Question: I have included the below source which is my full project at the moment. What I have working so far is a terminal interface where I input a phrase and it then takes the response (from the AIML database), takes each letter and one-by-one plays the .mp3 sound for that letter to make a BASIC translator (R2D2 here). There are a couple of problems. The first is that it works fine for the first time I enter in a phrase (in that it translates the output perfectly), but then encounters an Index error and the terminal closes. (see figure 1) I don't know what is wrong with it, but suspect it may be something faulty with my while loop.
The other issue I have is that I plan to use this with a speech interface, so I say something, it's run through a STT engine which then outputs what I said as a string. I want that string to then be given as the input to PyAIML to then get a response from and translate it as it does in this program. The problem I have is how to make a variable which can then be used as input to PyAIML. Any ideas how I'd do this?
'''
import aiml
import os
import time
def translate():
if char == 'a':
os.system("start a.mp3")
elif char == 'b':
os.system("start b.mp3")
#This continues for all the letters of the alphabet - you get the idea
else:
time.sleep(0.1),
k = aiml.Kernel()
k.learn("std-startup.xml")
k.respond("load aiml b")
while True:
string = k.respond(raw_input("> "))
input = string.lower()
numChar = len(input)
n = 0
m = 0
char = input[n]
while m < numChar:
translate()
time.sleep(0.25),
n = n + 1
char = input[n]
m = m + 1
'''

Note: the response work; it comes up with this error the output has been translated.
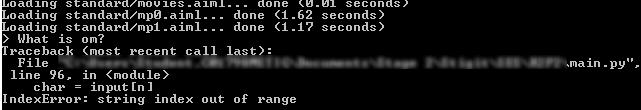
Answer: Your code is stepping through each character individually, when you should just step through the string (and it will return back each character).
Python is a bit different in that traditional pattern is not required.
You can also optimize your code a bit:
'''
import aiml
import os
import time
character_mappings = {'a': 'a.mp3', 'b': 'b.mp3'}
def speak(char):
out = character_mappings.get(char)
if out:
os.system('start {}'.format(out))
else:
time.sleep(0.1)
k = aiml.Kernel()
k.learn("std-startup.xml")
k.respond("load aiml b")
while True:
text = k.respond(raw_input("> ")) # "string" is a built-in
for char in text.lower():
speak(char) # translate is also a built-in
time.sleep(0.25)
'''